Question: I am new to OpenWhisk / IBM Cloud Functions. I was trying to build a basic chat bot application using IBM Watson Assistant.
So what I have is a cloud functions action which is being invoked from my Node.js server, the action has all the credentials to interact with the Watson service, I am using "watson-developer-cloud" npm package as a dependency. Everything works as expected when I am run on local machine, however, when I zip the directory and upload it as an OpenWhisk web action it is not able to install the dependencies.
The procedure I followed is:
1. run npm install
2. compress all the files within the current directory (including node_modules)
3. upload action using the following command bx wsk action create chataction --kind nodejs:8 chatactionzip.zip (here chatactionzip is the compressed file name).
Can anyone help me get this working? I am uploading the screenshots of the directory structure.
package.json is like this
'
'''
{
"name": "chataction",
"version": "1.0.0",
"description": "",
"main": "app.js",
"scripts": {
"start": "node app.js"
},
"author": "",
"license": "ISC",
"dependencies": {
"watson-developer-cloud": "^3.13.0"
}
}
'''
'
this is my code (i am removing some credentials rest is as it is)
'
'''
const AssistantV1 = require('watson-developer-cloud/assistant/v1');
function main(params) {
var inputText = params.inputText || 'input was not sent';
//return {result: inputText}
var assistant = new AssistantV1({
username: '',
password: '',
url: '',
//api_key: '',
version: '2018-11-26'
});
var inputMessageParams = {
input: {
text: inputText
},
workspace_id: ''
}
assistant.message(inputMessageParams, function(err, result, response) {
if(err) {
console.log(err);
return {err: err}
}
else {
// console.log(response);
// console.log(response.body.output.text);
// console.log(response.data);
return {result: response.body.output.text[0]}
}
});
//return {notHit: 'npm not working'}
}
exports.main = main;
'''
'
invoking code is like this
'
'''
const openwhisk = require('openwhisk');
options = {
apihost: 'openwhisk.eu-gb.bluemix.net',
api_key: ''
}
var ow = openwhisk(options);
var params = {inputText: 'Hello'}
var name = 'chataction';
var blocking = true;
var result = true;
ow.actions.invoke({name, blocking, result, params})
.then((result) => {
console.log(result);
});
'''
'

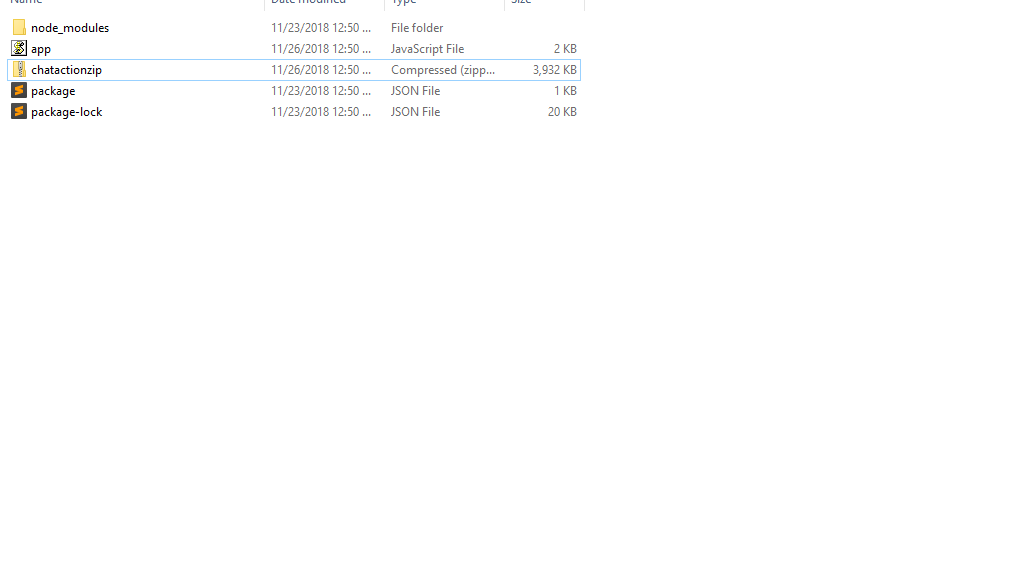
Answer: Serverless Actions are async, you need to wrap your code in a Promise or use try/catch if the API your using already returning a Promise
You main function is ending before your method 'assistant.message()' call is done
'''
return new Promise((resolve, reject) =>{
assistant.message(inputMessageParams, function(err, result, response) {
if(err) {
console.log(err);
reject({err: err})
}
else {
// console.log(response);
// console.log(response.body.output.text);
// console.log(response.data);
resolve( {result: response.body.output.text[0]})
}
});
});
'''
More info on asynchronous javascript in the docs here: <URL>